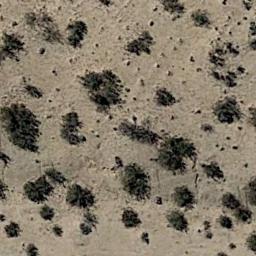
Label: chaparral